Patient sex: M
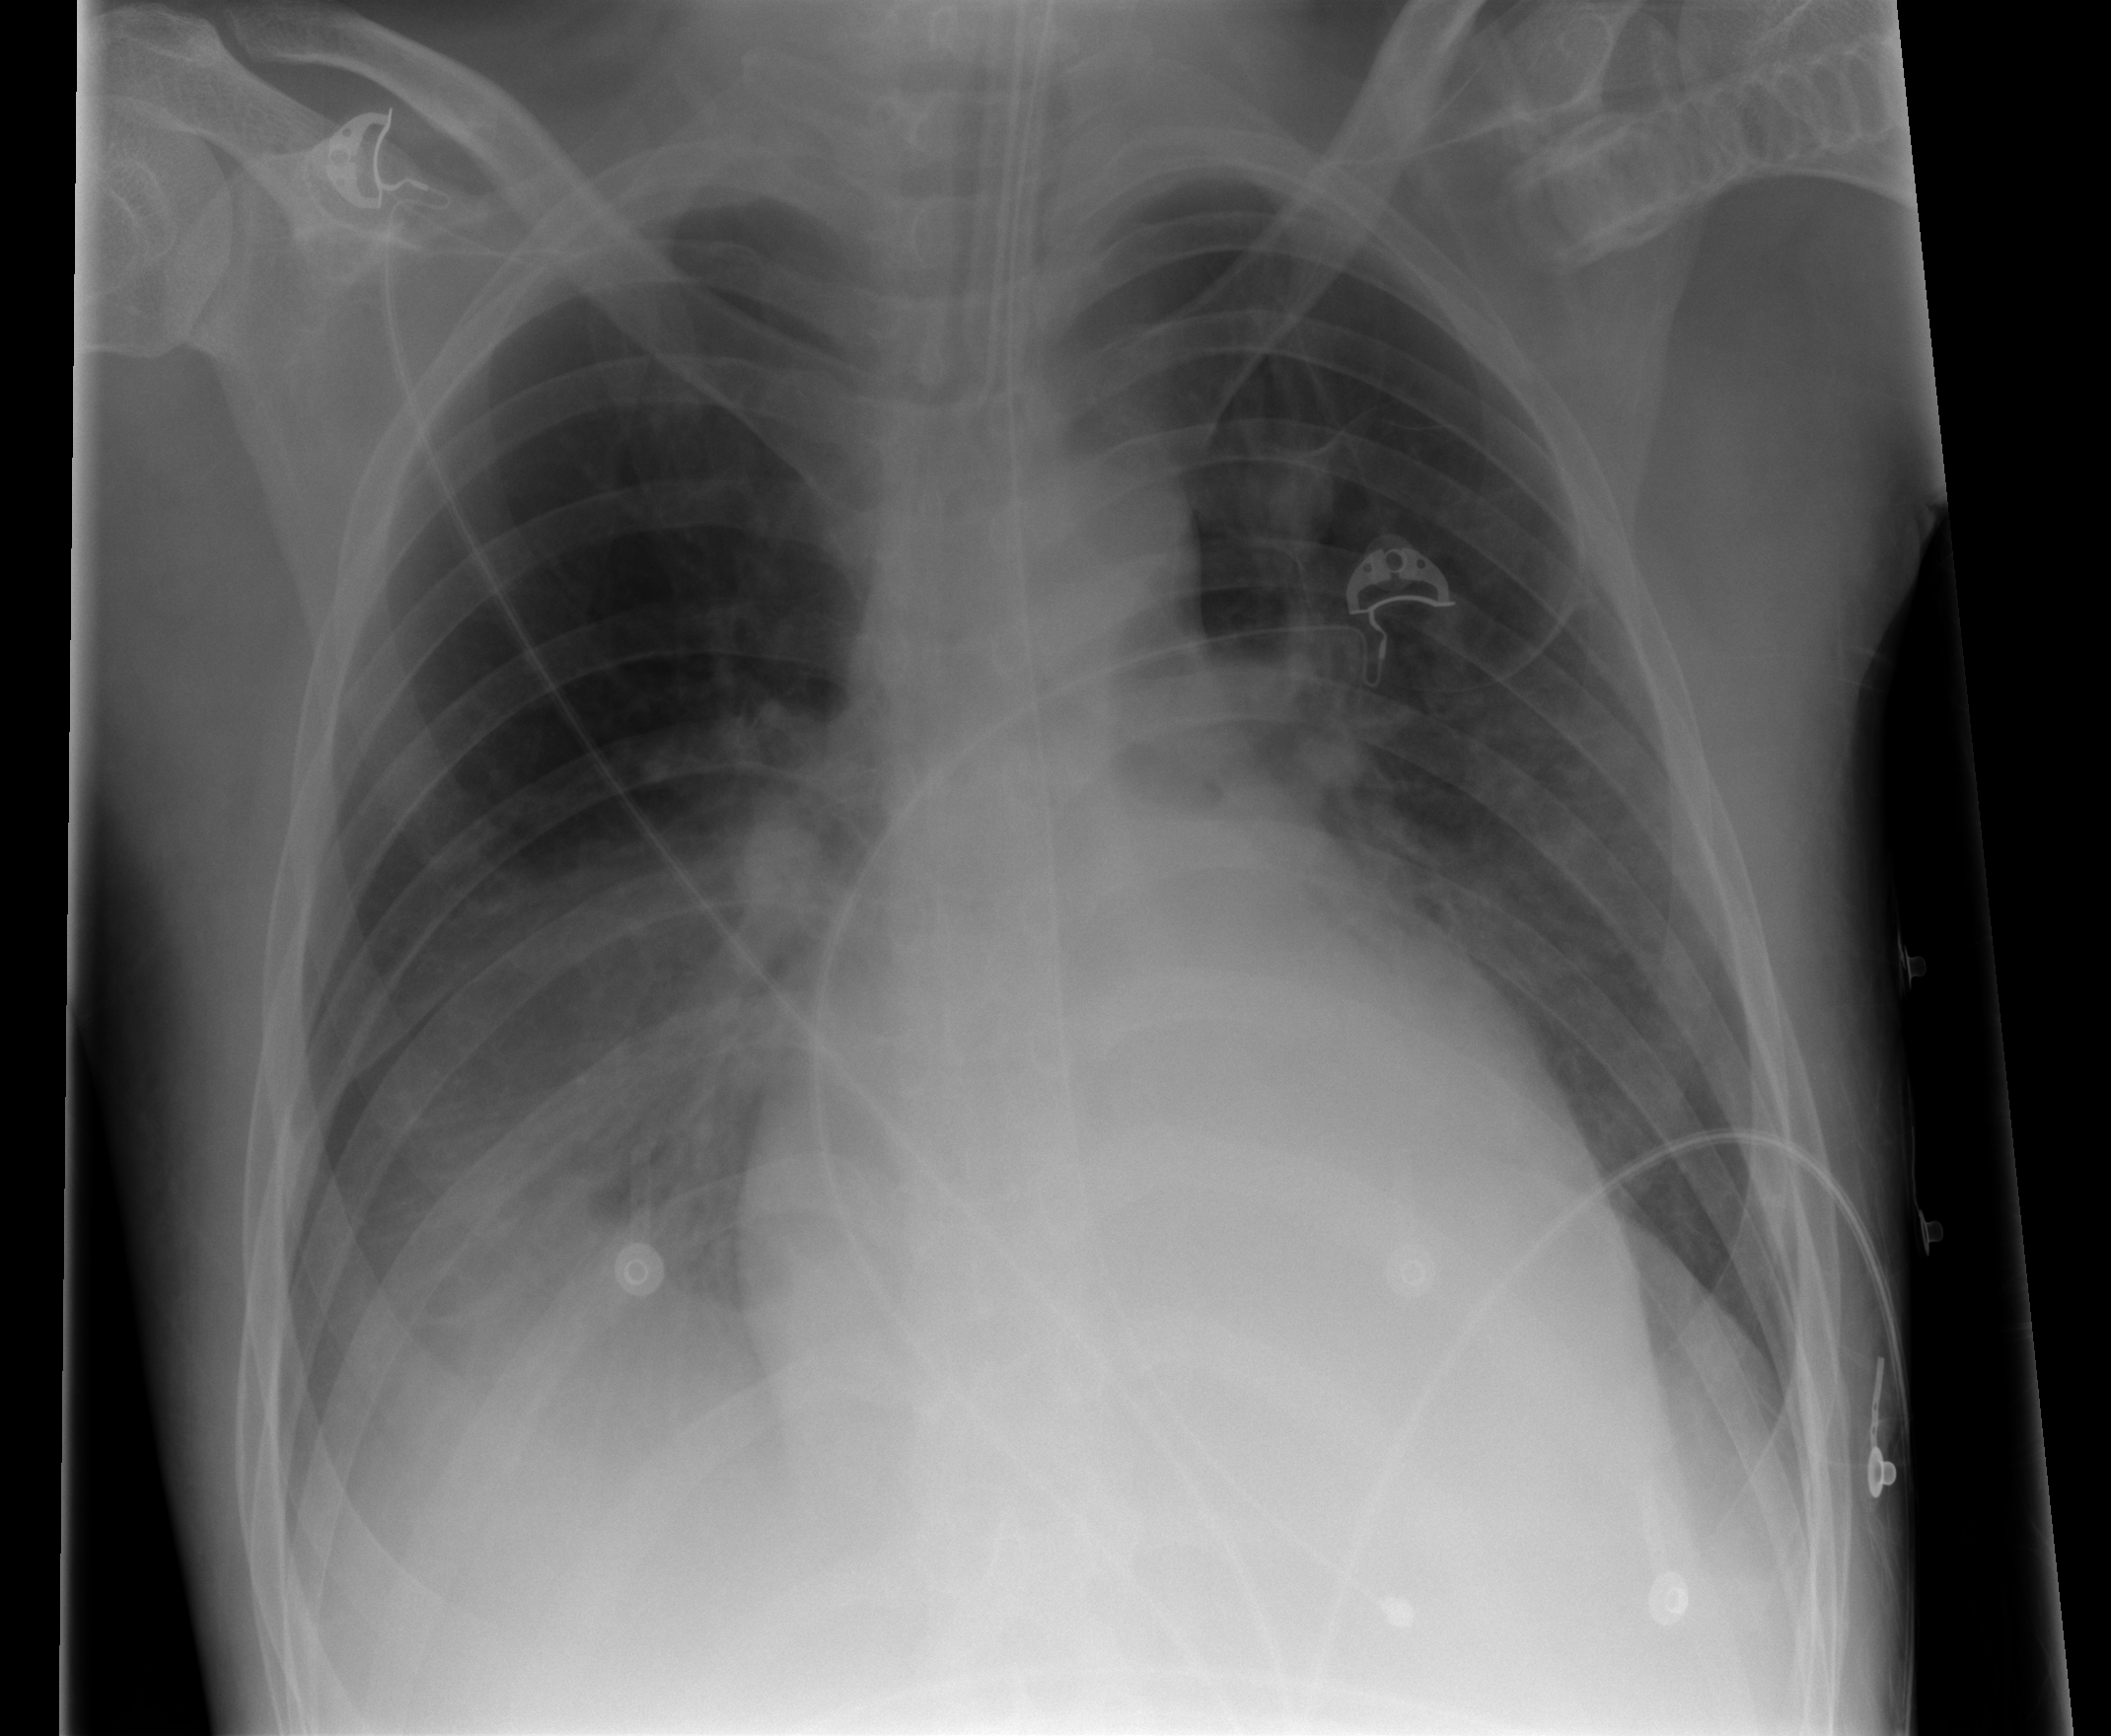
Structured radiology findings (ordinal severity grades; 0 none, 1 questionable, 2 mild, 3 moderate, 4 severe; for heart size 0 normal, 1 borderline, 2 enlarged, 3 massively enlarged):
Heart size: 2
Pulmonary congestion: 2
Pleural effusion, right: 2
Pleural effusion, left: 0
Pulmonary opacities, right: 2
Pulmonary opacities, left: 2
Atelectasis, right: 2
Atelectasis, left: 2